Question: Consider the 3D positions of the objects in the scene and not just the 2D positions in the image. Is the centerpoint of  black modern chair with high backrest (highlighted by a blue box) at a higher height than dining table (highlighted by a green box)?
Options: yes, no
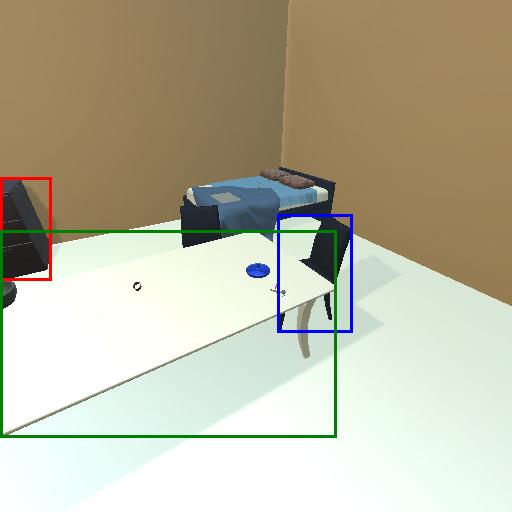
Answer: yes